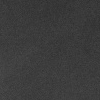
Atmospheric dust classification: dusty